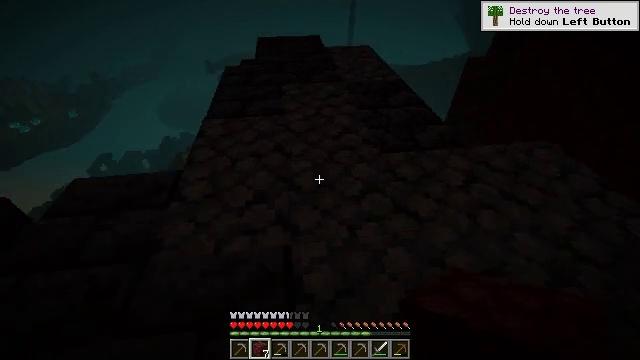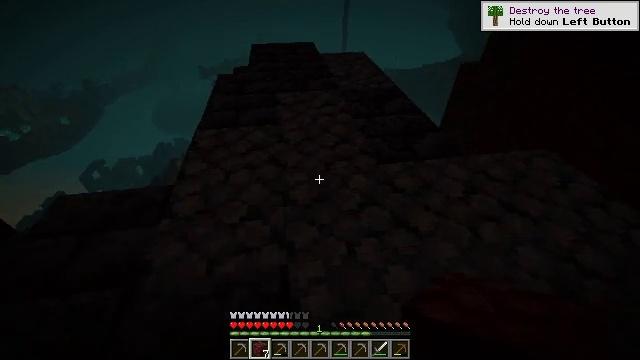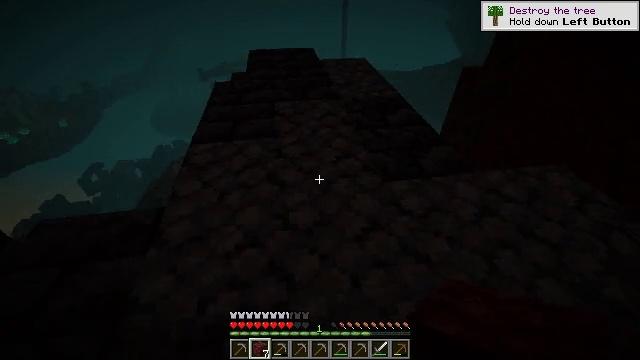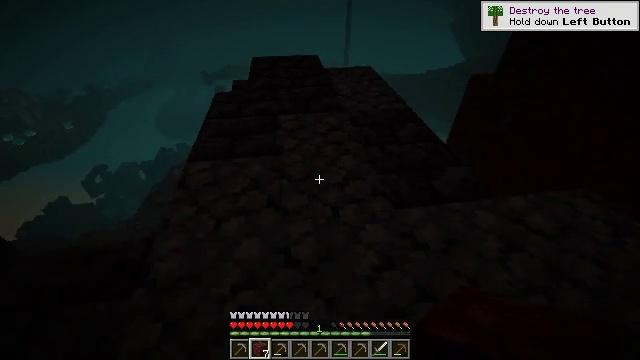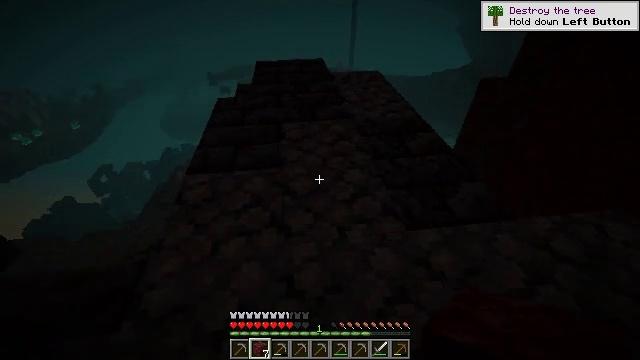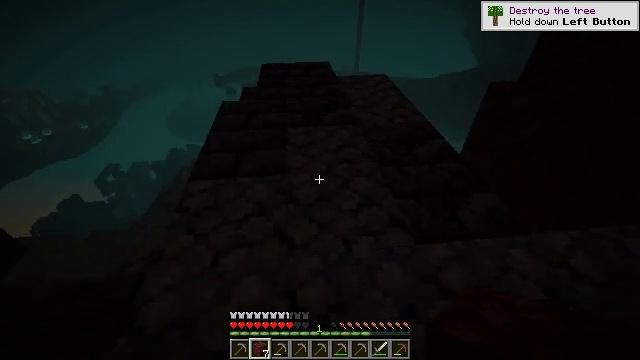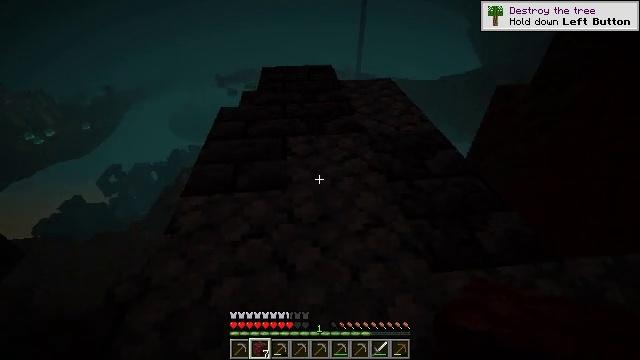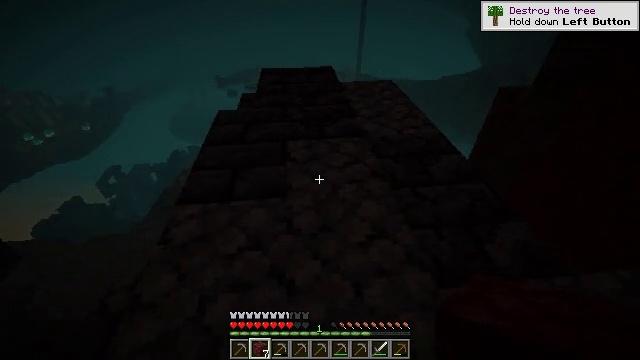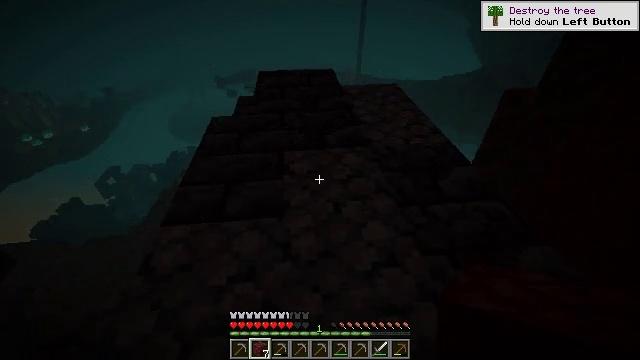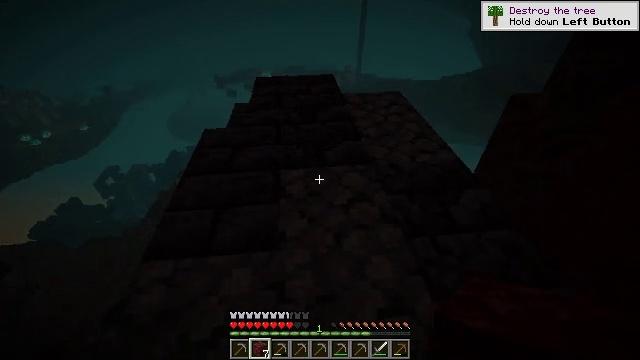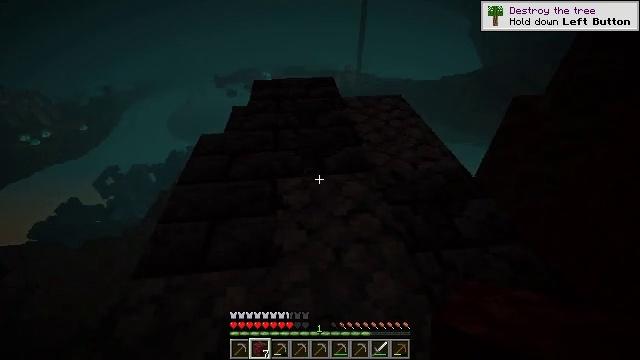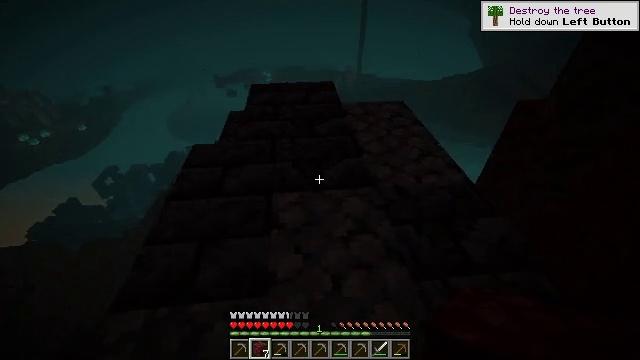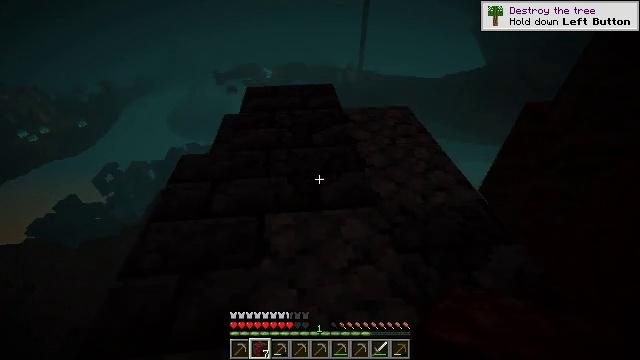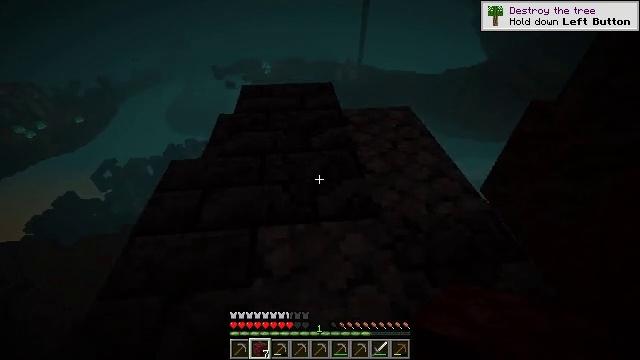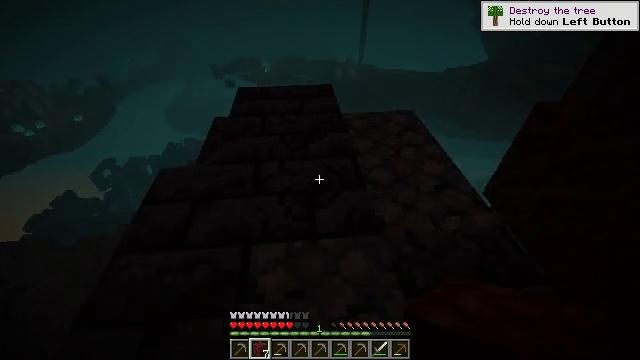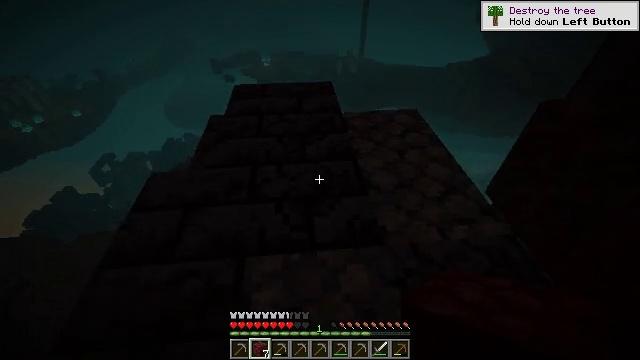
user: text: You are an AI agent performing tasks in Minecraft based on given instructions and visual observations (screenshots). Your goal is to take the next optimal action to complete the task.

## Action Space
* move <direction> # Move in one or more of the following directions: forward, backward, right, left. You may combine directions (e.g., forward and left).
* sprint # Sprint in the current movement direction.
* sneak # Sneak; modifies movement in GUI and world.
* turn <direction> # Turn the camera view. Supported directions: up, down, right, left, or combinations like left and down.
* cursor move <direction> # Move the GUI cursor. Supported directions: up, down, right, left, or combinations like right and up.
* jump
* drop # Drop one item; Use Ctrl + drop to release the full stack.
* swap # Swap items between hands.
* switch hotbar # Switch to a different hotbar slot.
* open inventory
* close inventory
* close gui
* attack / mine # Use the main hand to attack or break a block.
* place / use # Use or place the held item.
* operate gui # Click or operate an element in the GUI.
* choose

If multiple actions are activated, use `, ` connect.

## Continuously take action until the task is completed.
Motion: motion action
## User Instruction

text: Use a pickaxe to mine basalt.
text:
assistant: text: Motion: move forward, turn right
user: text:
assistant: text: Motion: move forward
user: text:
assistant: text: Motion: move forward
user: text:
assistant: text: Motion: move forward, turn left
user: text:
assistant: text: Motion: move forward, turn left
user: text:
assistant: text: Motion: move forward
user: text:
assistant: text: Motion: move forward
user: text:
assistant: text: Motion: move forward
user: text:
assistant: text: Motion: move forward
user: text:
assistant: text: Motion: move forward
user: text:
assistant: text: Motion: move forward
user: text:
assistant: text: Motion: move forward
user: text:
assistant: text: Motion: move forward, turn down
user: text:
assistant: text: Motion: move forward
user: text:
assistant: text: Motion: move forward, turn down
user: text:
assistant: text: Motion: move forward
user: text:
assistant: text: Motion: move forward
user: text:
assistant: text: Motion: move forward
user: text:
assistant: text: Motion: move forward
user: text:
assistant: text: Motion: move forward
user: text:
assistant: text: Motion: move forward
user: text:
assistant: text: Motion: move forward
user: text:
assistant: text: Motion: move forward
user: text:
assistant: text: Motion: move forward, turn left and down
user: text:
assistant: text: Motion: turn left and down
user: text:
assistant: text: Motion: turn left and down
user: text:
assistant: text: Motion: turn left and down
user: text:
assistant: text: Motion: no_op
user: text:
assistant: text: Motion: move forward
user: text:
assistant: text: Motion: move forward